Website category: sports
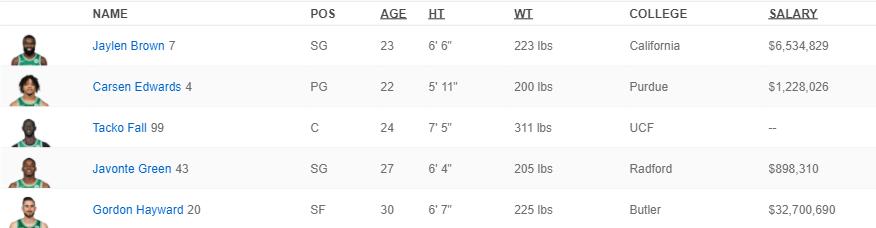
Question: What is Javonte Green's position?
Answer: SG

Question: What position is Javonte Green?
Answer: SG

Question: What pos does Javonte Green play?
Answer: SG

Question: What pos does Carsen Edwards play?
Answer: PG

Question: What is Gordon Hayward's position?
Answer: SF

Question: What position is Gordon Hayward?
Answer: SF

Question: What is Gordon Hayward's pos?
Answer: SF

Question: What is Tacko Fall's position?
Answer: C

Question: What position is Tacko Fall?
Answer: C

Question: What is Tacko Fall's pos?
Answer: C

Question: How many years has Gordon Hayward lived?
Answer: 30

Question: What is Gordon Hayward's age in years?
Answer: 30

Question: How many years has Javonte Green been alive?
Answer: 27

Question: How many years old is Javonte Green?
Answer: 27

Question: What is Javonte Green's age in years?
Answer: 27

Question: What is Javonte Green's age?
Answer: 27

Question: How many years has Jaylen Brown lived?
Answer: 23

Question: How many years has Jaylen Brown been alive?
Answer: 23

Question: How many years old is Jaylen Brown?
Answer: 23

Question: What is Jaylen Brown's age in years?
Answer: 23

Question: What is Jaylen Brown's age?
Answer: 23

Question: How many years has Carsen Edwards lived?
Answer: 22

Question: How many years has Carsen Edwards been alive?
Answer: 22

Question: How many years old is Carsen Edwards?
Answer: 22

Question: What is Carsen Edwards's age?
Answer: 22

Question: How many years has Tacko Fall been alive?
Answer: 24

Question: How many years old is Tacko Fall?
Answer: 24

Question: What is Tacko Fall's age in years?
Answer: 24

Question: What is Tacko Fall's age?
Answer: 24

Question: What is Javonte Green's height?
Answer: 6' 4"

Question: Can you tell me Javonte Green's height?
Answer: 6' 4"

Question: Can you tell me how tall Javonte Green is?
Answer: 6' 4"

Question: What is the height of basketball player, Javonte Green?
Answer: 6' 4"

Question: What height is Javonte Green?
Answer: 6' 4"

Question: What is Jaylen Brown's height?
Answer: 6' 6"

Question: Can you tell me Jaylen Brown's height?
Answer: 6' 6"

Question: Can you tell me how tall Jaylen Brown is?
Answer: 6' 6"

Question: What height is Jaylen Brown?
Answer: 6' 6"

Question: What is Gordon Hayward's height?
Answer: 6' 7"

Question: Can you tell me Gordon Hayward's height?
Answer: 6' 7"

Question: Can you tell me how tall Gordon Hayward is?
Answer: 6' 7"

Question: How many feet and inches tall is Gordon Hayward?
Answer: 6' 7"

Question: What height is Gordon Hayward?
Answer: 6' 7"

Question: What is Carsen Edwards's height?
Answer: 5' 11"

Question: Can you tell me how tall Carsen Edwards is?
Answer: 5' 11"

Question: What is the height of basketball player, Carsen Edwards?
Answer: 5' 11"

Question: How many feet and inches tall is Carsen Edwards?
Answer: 5' 11"

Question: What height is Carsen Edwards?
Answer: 5' 11"

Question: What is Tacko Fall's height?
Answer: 7' 5"

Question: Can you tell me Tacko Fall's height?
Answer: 7' 5"

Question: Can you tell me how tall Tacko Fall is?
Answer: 7' 5"

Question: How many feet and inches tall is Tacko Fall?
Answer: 7' 5"

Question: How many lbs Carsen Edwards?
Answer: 200 lbs

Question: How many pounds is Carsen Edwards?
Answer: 200 lbs

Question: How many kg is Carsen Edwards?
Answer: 200 lbs

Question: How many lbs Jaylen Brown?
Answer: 223 lbs

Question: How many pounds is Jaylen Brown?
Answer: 223 lbs

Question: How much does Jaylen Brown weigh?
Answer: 223 lbs

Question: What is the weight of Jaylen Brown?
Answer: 223 lbs

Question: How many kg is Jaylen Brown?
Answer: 223 lbs

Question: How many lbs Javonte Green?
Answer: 205 lbs

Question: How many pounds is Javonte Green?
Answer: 205 lbs

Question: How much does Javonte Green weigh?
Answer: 205 lbs

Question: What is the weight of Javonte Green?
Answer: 205 lbs